Field crop: maize
Growth stage: 2
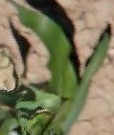
Species: maize